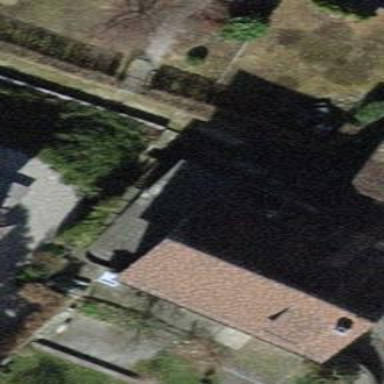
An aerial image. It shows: House with gabled roof oriented along the length of the building.